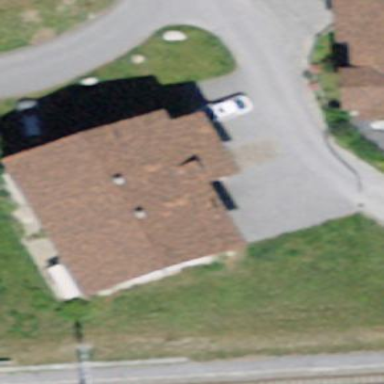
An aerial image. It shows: Simple and straightforward house.